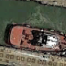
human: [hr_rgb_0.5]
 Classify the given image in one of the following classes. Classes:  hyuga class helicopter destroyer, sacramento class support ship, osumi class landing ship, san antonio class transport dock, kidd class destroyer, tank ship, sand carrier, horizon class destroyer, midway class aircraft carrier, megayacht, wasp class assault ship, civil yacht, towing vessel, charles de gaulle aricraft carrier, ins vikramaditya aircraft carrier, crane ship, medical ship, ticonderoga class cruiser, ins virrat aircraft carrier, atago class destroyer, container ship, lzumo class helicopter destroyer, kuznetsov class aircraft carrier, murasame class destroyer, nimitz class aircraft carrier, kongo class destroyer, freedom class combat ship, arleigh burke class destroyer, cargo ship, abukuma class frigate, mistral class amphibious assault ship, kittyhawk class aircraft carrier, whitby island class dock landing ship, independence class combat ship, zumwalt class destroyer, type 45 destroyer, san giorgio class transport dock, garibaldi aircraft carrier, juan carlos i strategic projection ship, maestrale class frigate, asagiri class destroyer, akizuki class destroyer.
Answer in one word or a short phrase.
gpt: Towing vessel